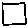
Label: square